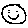
Label: smiley face